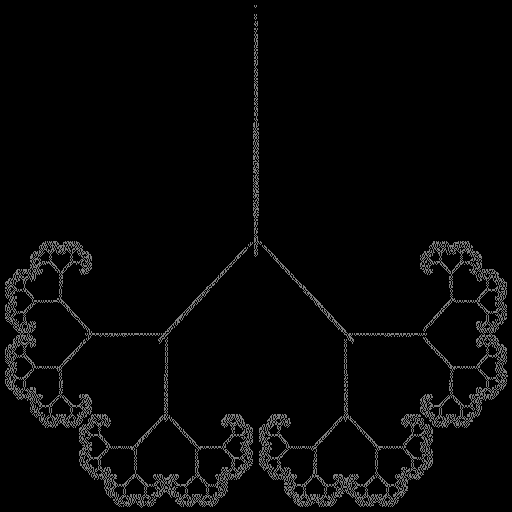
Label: sticks